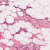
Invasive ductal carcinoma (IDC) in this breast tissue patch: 1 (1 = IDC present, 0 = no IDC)